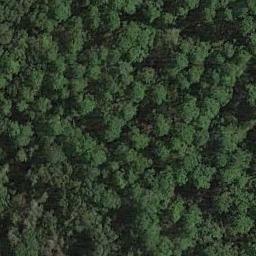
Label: forest